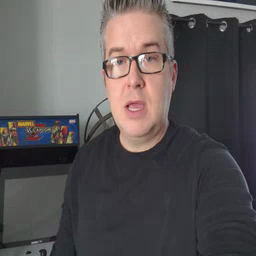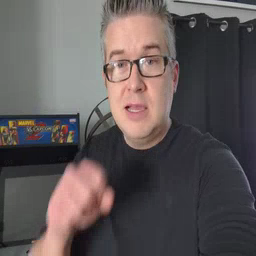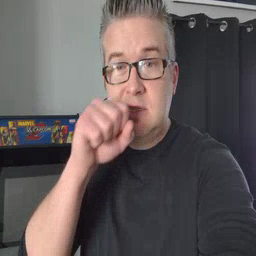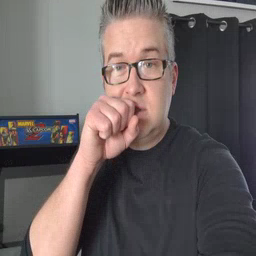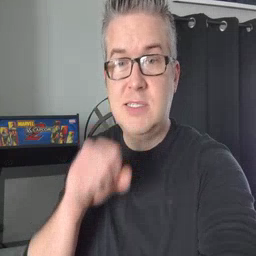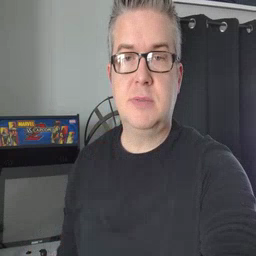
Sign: carrot